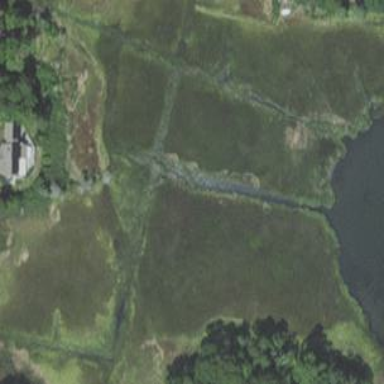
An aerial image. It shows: Saltmarsh wetland.